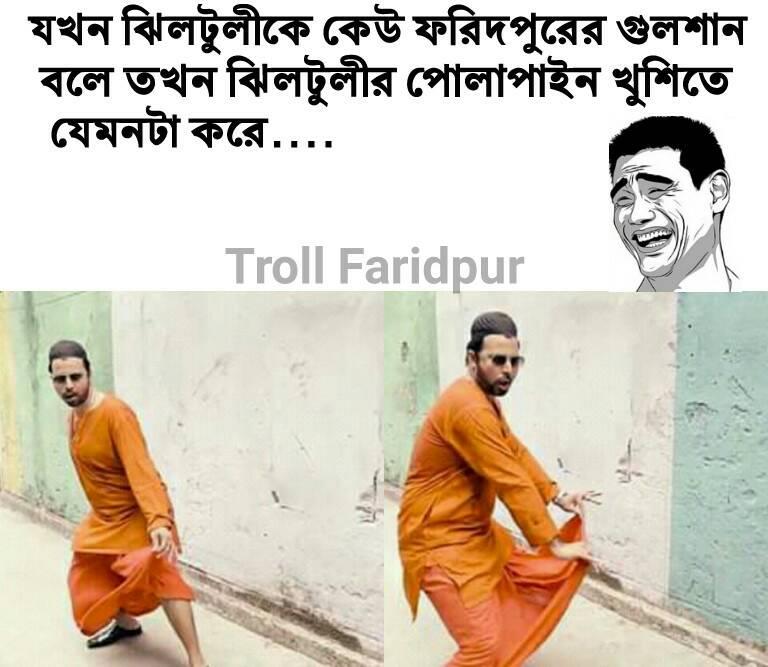
Caption: যখন ঝিলটুলীকে কেউ ফরিদপুরের গুলশান বলে তখন ঝিলটুলীর পোলাপাইন খুশিতে যেমনটা করে ...
Label: non-hate